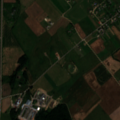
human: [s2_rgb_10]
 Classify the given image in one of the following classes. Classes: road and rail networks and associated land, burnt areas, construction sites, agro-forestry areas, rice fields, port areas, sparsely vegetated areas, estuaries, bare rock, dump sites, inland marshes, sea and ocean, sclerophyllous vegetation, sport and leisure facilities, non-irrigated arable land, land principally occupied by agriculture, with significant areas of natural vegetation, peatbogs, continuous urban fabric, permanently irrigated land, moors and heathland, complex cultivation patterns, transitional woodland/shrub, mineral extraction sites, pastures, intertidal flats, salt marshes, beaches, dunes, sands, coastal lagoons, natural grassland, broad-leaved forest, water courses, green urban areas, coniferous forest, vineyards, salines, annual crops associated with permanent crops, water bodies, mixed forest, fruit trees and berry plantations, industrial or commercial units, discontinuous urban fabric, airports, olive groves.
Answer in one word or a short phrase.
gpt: discontinuous urban fabric, industrial or commercial units, non-irrigated arable land, pastures